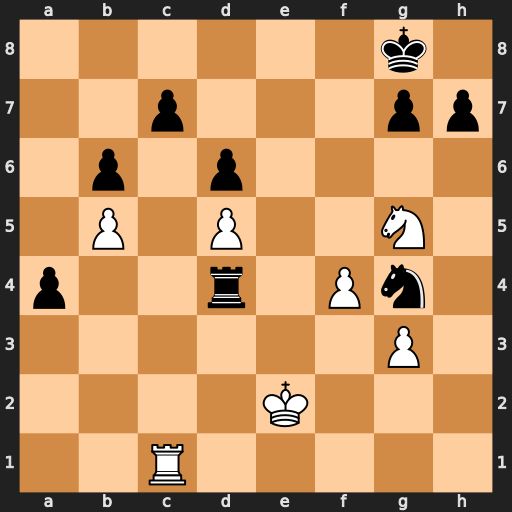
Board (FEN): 6k1/2p3pp/1p1p4/1P1P2N1/p2r1Pn1/6P1/4K3/2R5
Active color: w
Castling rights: -
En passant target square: -
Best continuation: Rxc7 g6 Rc8+